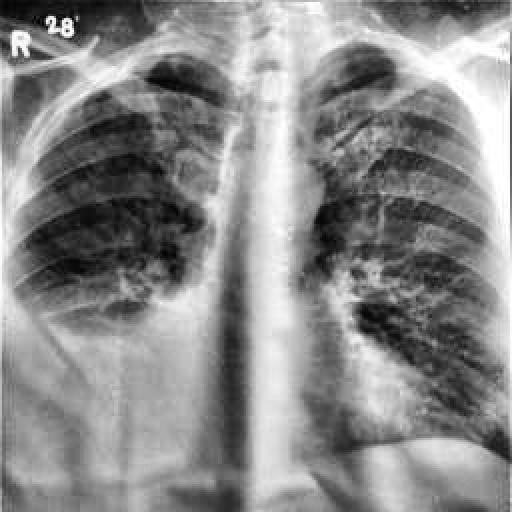
Finding: TUBERCULOSIS